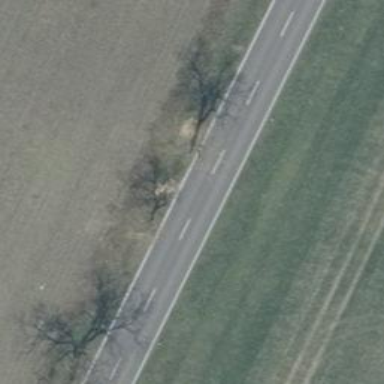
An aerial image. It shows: Avenue lined with broadleaved deciduous trees.